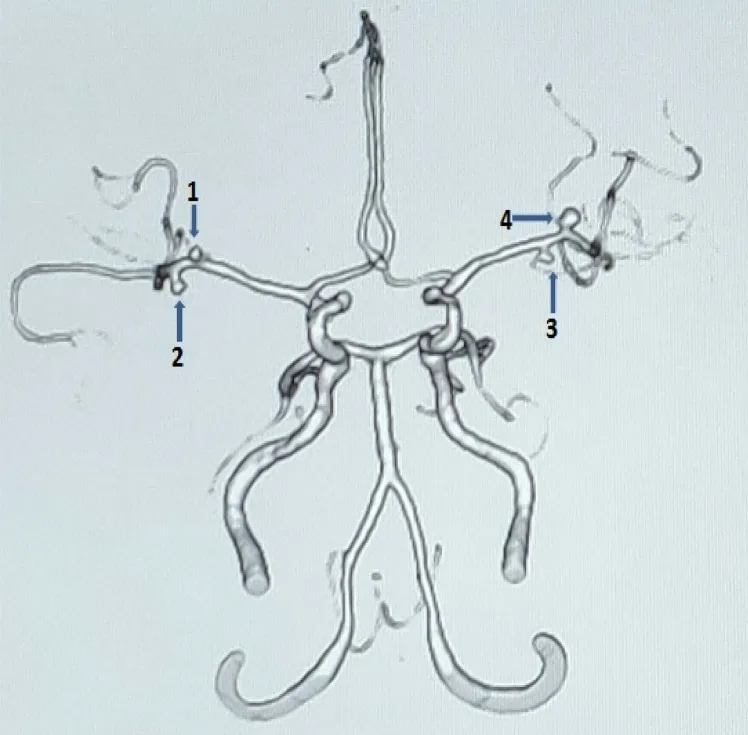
Case 2 aneurysms with their sizes:-Bilateral MCA aneurysms (1-2.3 mm, 2- 2.6 mm, 3- 2.4 mm, 4 - 3.2 mm).
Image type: radiology (x_ray)